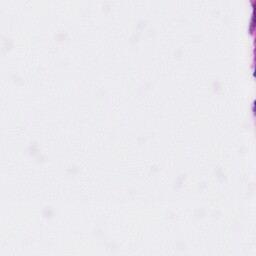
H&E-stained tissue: Pancreatic